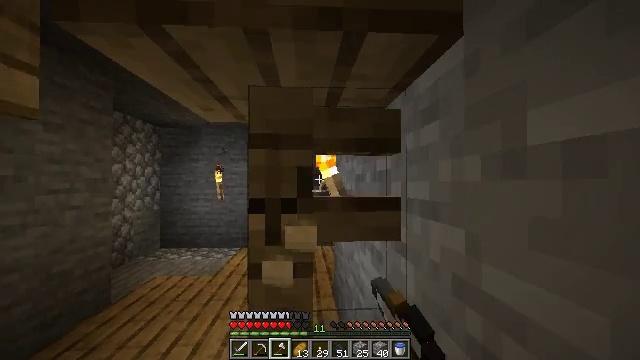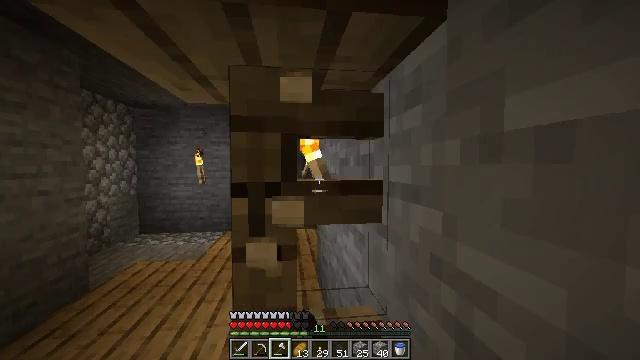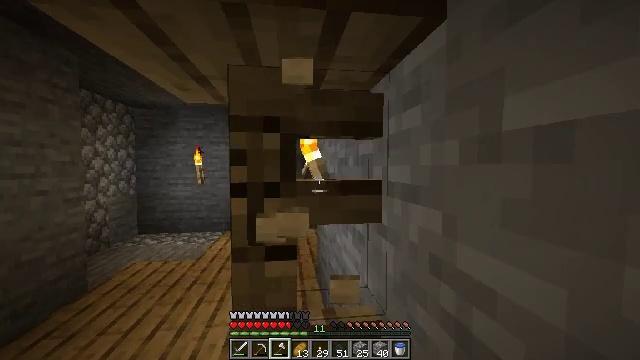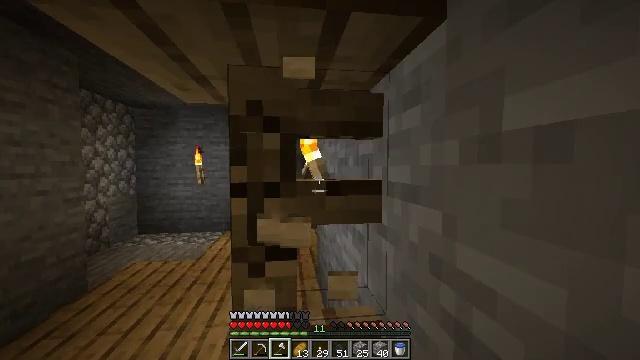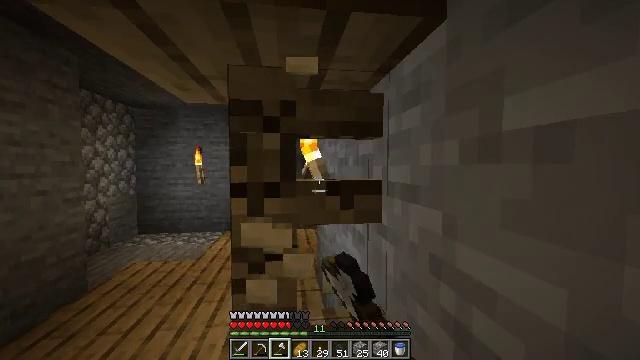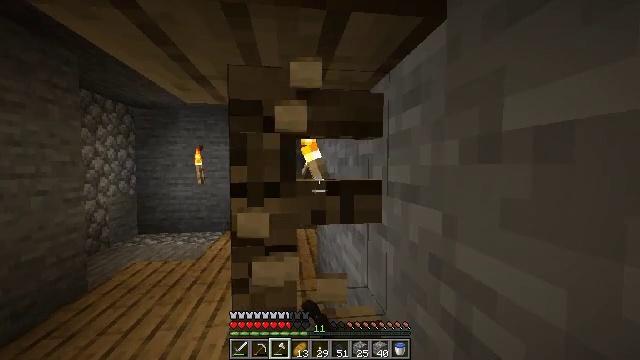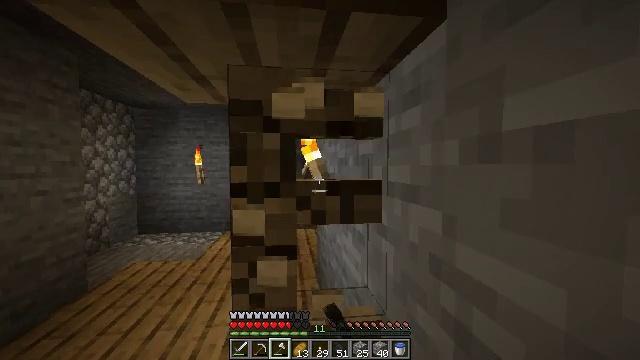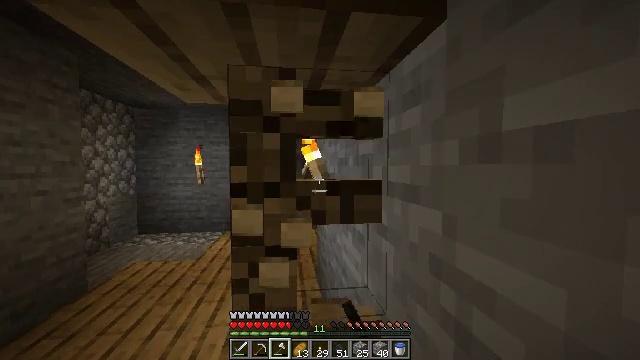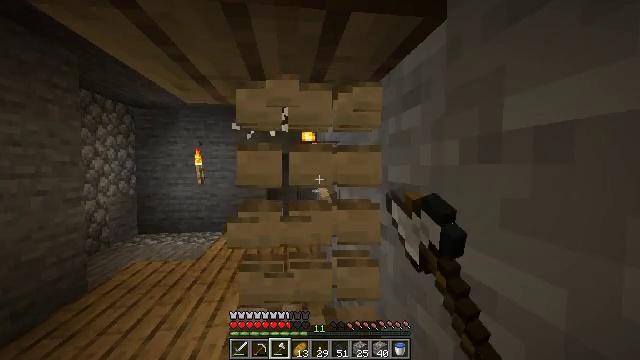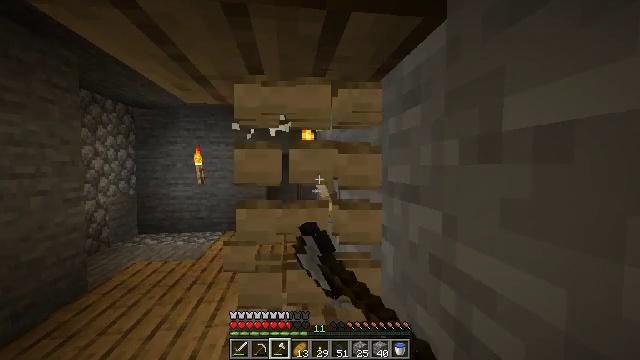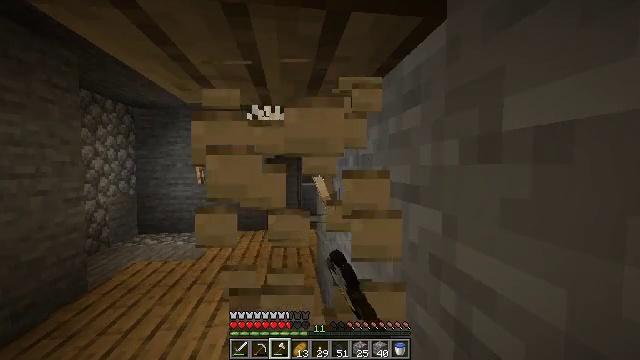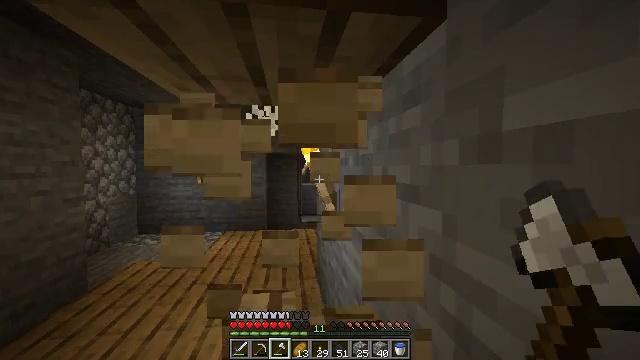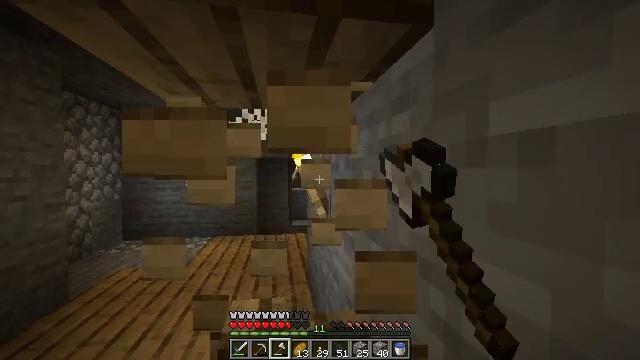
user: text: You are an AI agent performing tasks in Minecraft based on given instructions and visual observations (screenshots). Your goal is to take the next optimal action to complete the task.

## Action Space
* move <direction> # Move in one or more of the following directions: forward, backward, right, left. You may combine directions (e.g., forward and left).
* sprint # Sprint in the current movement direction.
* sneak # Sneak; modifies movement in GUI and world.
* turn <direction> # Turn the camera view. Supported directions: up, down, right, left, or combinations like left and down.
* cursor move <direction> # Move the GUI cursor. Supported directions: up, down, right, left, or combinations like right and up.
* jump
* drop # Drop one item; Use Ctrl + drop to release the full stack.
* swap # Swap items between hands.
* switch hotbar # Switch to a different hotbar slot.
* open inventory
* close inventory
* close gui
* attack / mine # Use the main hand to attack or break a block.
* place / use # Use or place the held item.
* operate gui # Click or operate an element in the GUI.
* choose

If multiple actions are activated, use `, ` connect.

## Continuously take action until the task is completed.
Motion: motion action
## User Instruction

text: Attack the oak fence to collect it.
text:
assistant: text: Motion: turn right and down, attack / mine
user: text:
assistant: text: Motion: attack / mine
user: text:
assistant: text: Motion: attack / mine
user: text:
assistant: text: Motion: attack / mine
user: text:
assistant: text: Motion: attack / mine
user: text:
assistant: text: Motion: attack / mine
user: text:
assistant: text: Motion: attack / mine
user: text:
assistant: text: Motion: attack / mine
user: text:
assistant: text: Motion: attack / mine
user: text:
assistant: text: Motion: attack / mine
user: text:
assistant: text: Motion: attack / mine
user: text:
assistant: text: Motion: turn right, attack / mine
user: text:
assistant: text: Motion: turn right, attack / mine